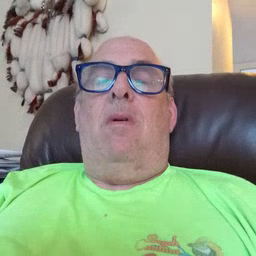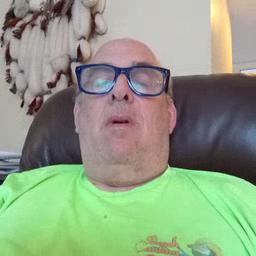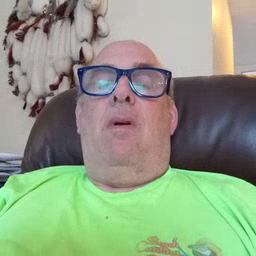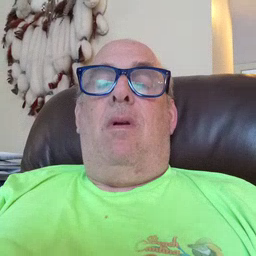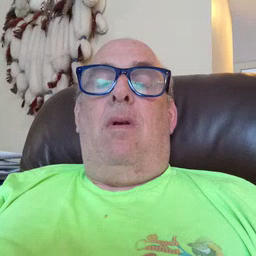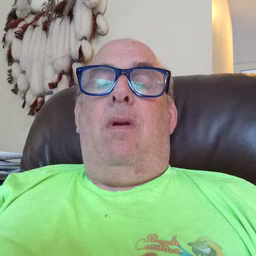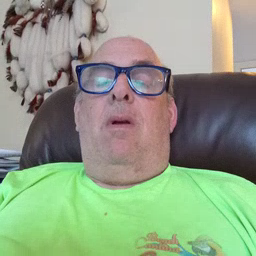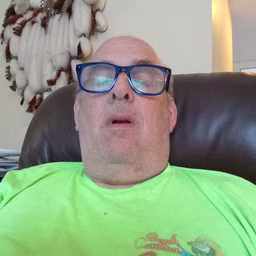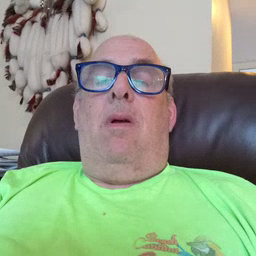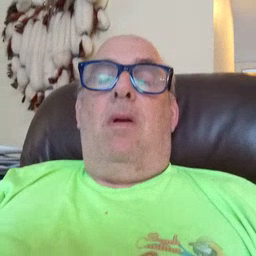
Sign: sleepy